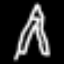
Label: The Eiffel Tower